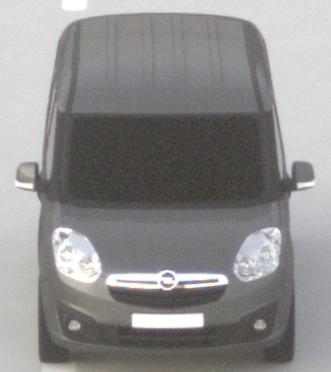
Make: Opel
Model: Combo Combi L1H1 1.4
Detailed model: Combo (D) Combi
Model produced from: 2012/01
Model produced until: 2013/11
Doors: 5
Color: gray
Road condition: dry road
Daytime: sunrise or sunset
Contrast: low contrast